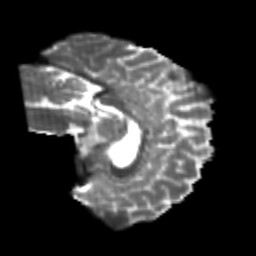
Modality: T2w
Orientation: sagittal
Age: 25
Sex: female
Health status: healthy
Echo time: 0.074 s